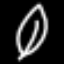
Label: leaf